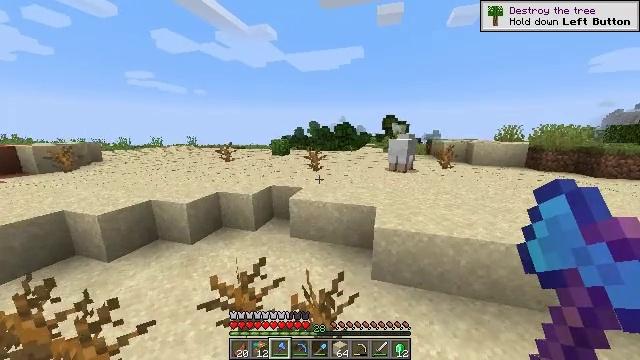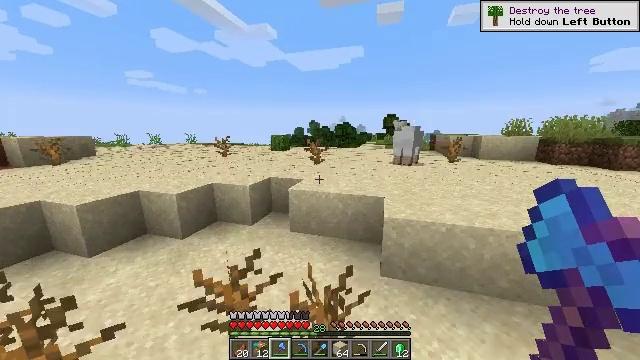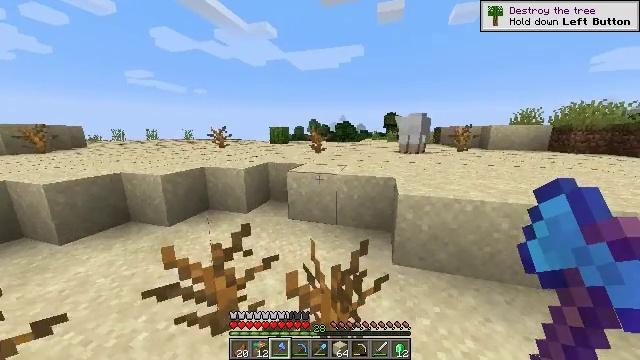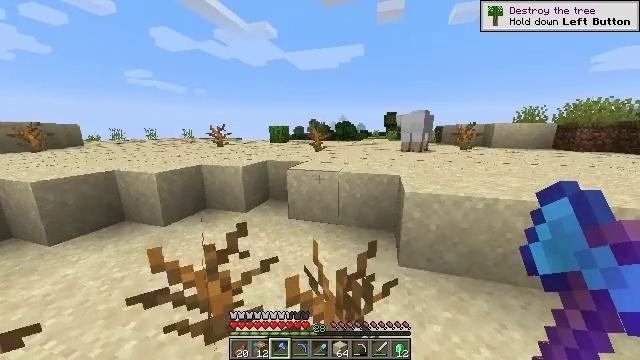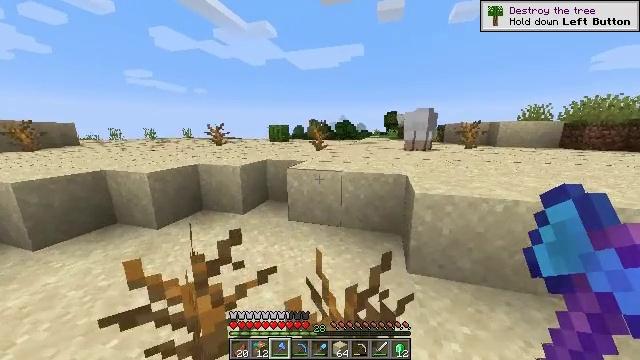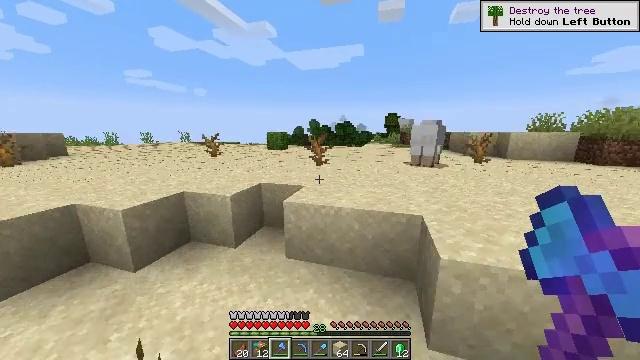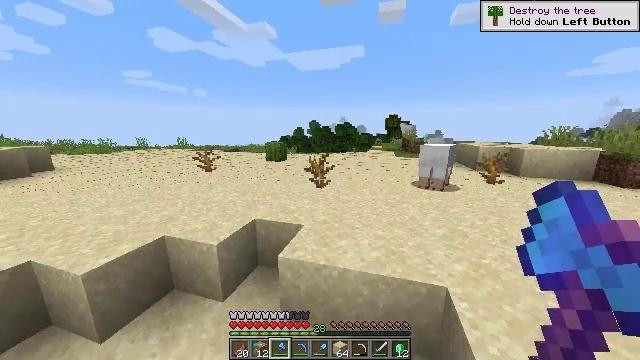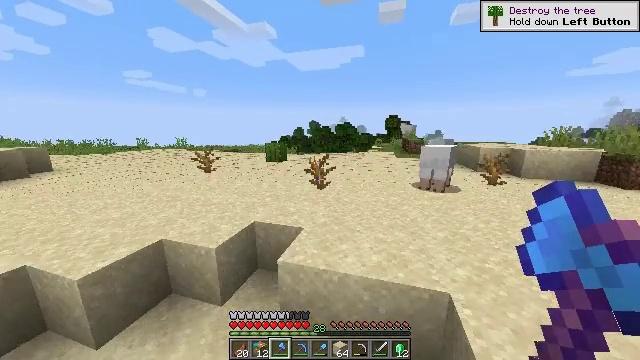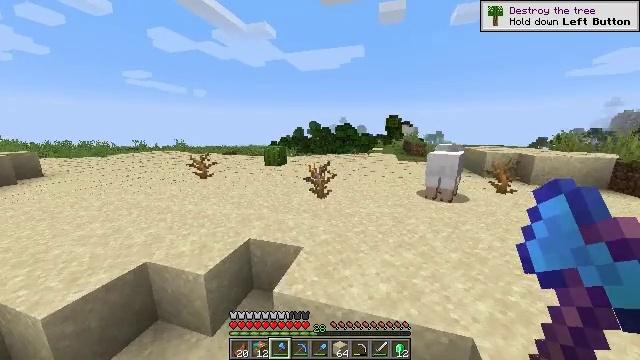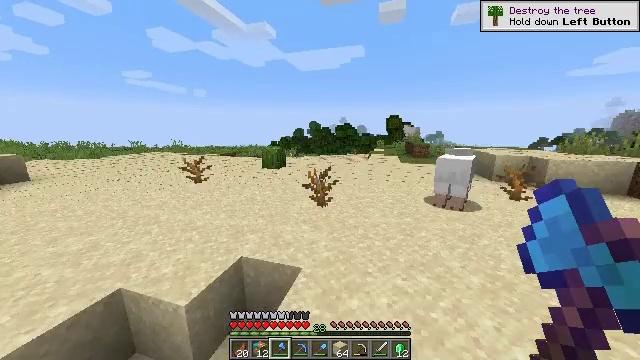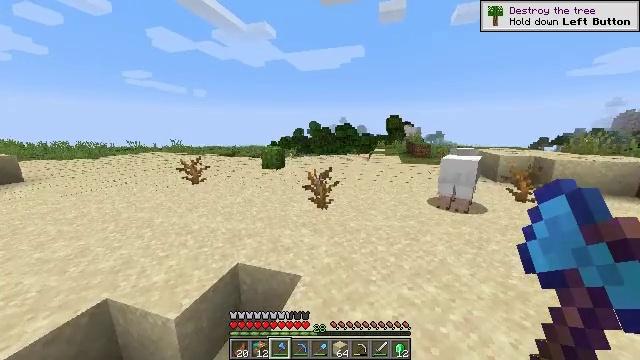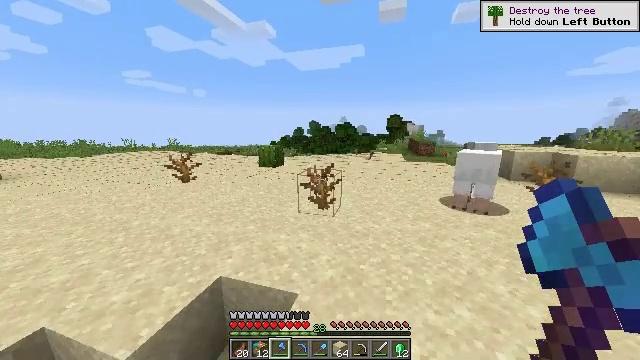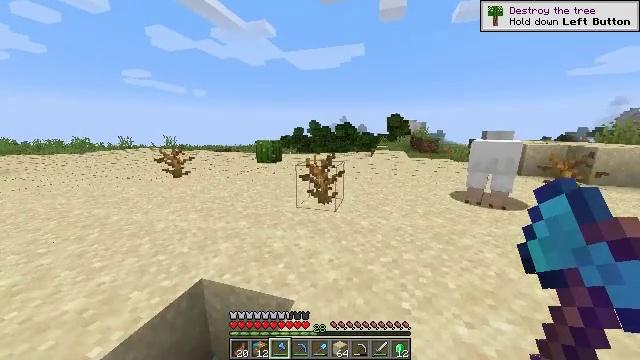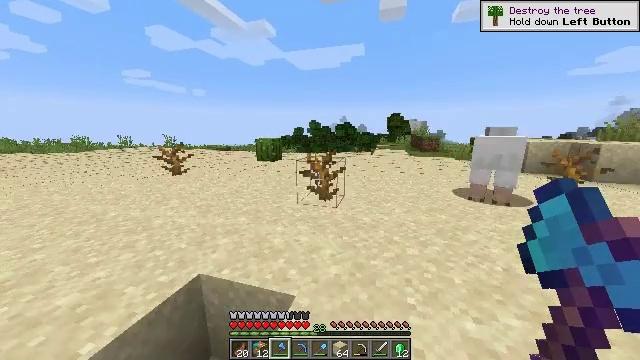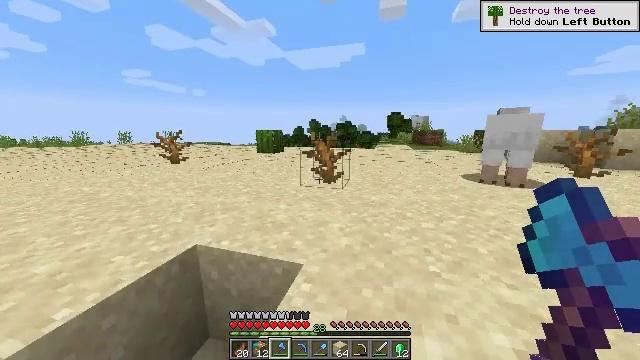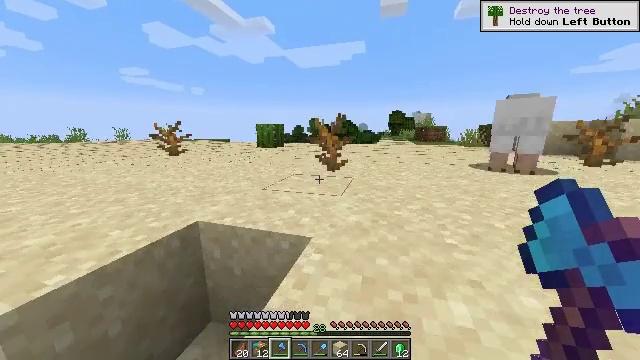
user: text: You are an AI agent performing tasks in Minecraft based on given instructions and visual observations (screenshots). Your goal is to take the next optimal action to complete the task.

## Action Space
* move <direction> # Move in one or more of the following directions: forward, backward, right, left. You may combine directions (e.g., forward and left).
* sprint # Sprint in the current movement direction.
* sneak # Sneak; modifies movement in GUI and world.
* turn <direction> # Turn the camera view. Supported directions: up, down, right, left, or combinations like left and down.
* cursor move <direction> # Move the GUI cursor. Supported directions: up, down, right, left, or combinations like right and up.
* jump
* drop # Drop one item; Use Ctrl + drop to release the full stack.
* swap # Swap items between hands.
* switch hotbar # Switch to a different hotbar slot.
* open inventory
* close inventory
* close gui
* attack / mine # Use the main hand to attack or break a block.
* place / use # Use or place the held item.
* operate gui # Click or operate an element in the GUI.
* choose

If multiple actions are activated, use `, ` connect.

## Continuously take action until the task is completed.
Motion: motion action
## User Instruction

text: Gather cactus by attacking it.
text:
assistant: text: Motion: move forward, jump
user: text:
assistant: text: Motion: move forward, sprint, jump
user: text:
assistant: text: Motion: move forward, sprint, jump
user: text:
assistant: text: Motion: move forward, sprint, jump
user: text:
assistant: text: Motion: move forward, sprint, jump
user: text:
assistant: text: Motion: move forward, jump
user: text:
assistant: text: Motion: move forward, jump
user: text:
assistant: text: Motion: move forward, jump
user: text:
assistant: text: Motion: move forward, jump
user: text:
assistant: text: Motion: move forward, jump
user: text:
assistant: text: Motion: move forward, jump
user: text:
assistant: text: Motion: move forward, jump
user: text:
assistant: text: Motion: move forward, jump
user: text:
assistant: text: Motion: move forward, sprint, jump
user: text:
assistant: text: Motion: move forward, sprint, jump
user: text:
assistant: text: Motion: move forward, sprint, jump
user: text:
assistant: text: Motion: move forward, sprint, jump
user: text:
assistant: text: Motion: move forward, jump
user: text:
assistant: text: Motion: move forward, jump
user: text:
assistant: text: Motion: move forward, jump
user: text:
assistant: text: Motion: move forward, jump
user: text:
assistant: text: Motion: move forward, jump
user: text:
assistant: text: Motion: move forward, jump
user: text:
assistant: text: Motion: move forward, jump
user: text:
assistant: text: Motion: move forward, sprint, jump
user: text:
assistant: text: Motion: move forward, sprint, jump
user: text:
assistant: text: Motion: move forward, sprint, jump
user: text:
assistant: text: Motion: move forward, jump
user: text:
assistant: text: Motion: move forward, jump
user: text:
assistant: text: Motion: move forward, jump